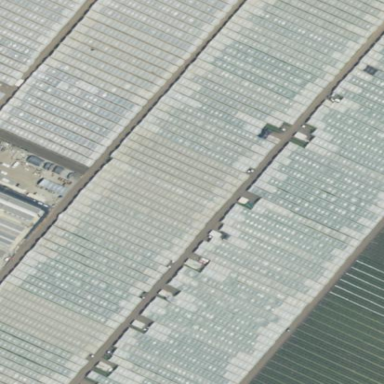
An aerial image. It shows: Greenhouse used for horticulture.